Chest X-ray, PA view. Patient: 58 years old, sex M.
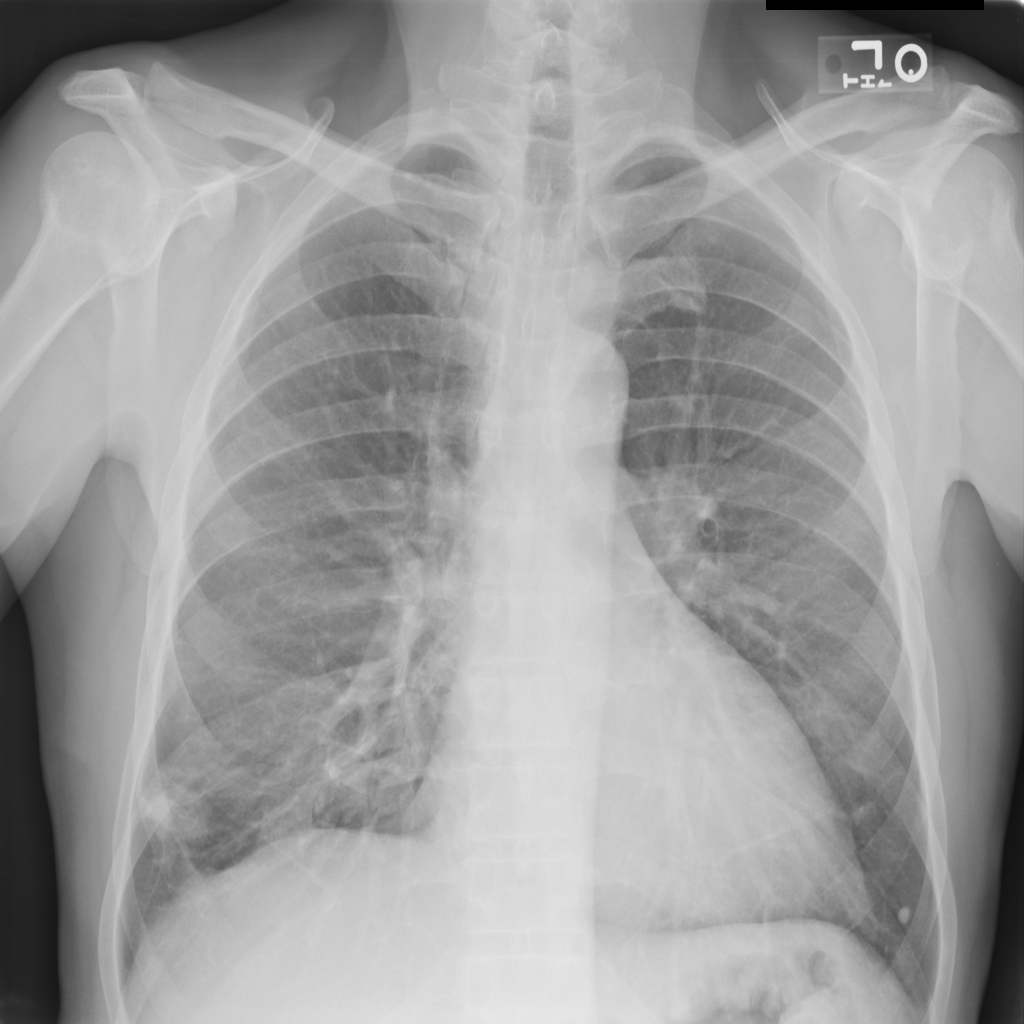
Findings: Infiltration, Nodule